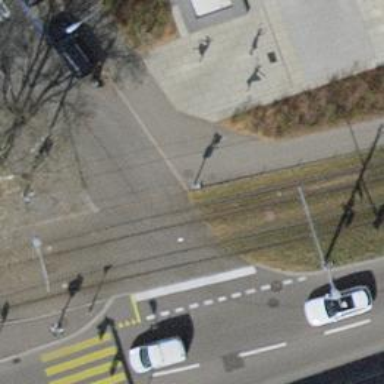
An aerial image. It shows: Tram level crossing on the railway.